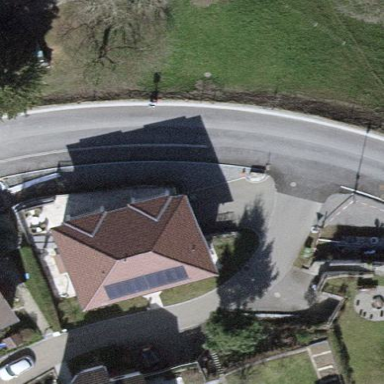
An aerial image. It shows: Residential building.